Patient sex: M
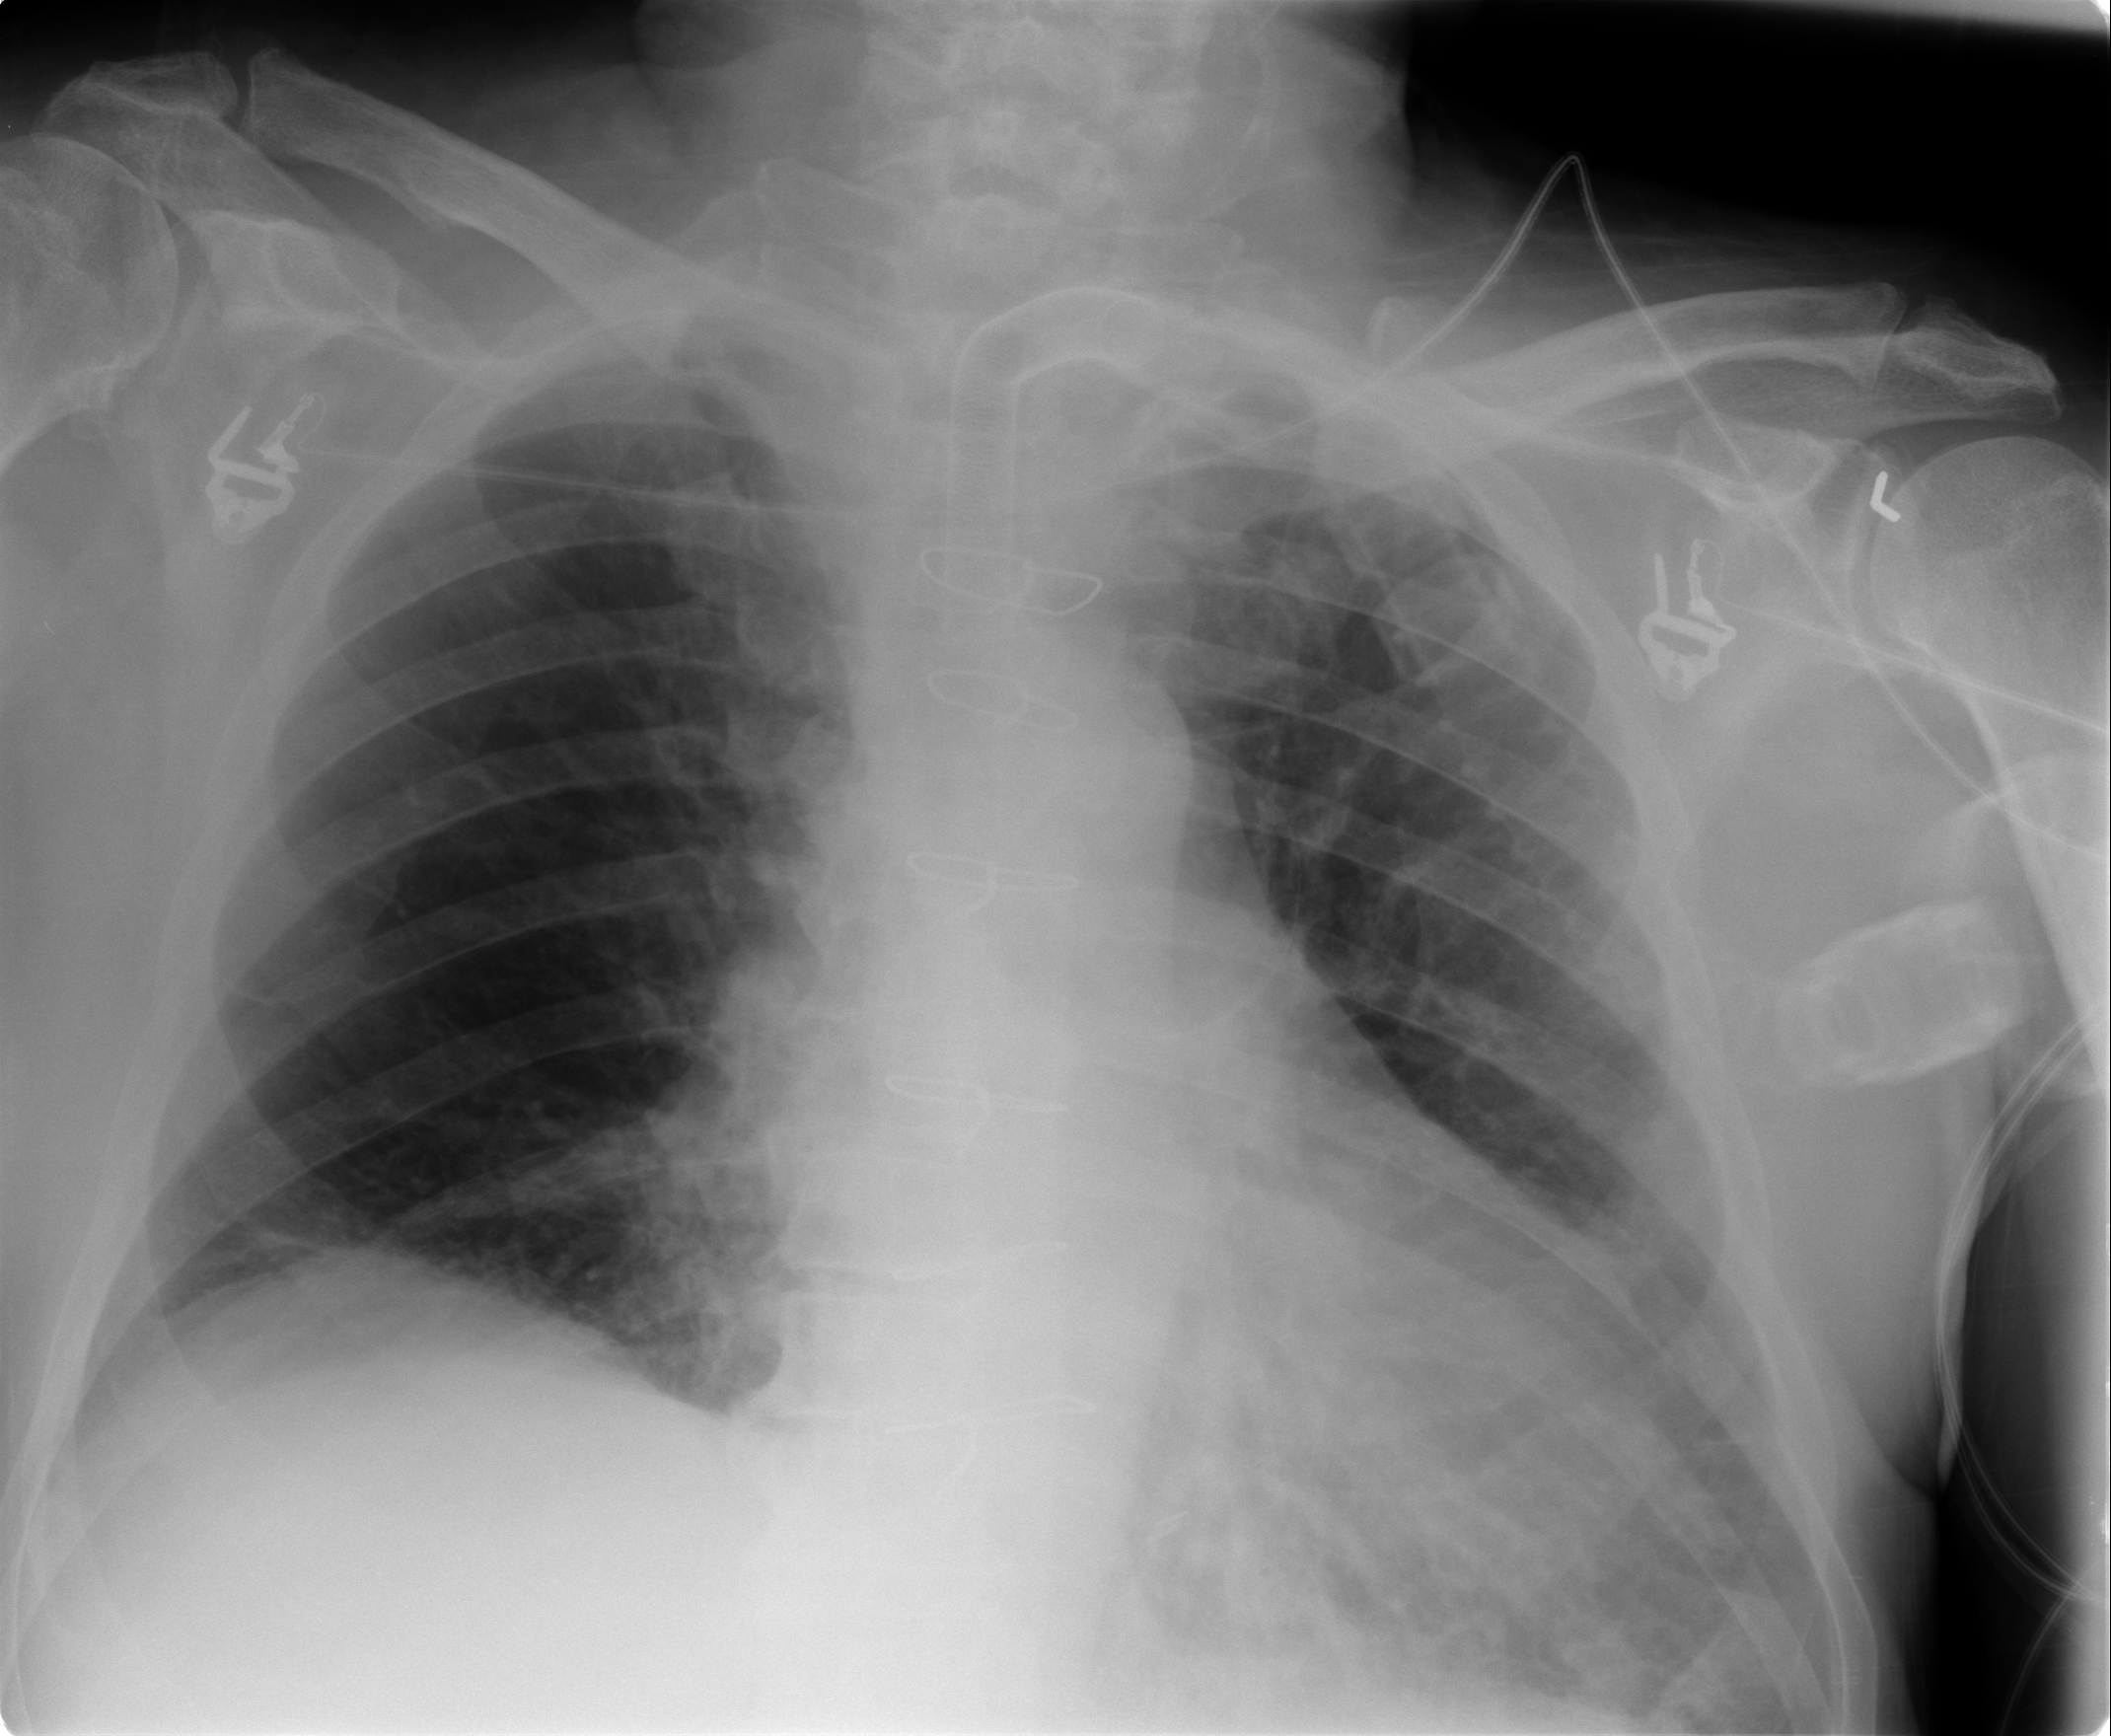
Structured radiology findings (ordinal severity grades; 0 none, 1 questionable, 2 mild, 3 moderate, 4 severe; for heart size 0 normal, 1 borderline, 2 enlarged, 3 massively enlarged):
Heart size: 2
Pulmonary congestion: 2
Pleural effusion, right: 0
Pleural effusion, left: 2
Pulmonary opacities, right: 0
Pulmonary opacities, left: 3
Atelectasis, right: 2
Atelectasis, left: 2